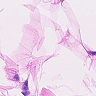
Metastatic tissue present: no